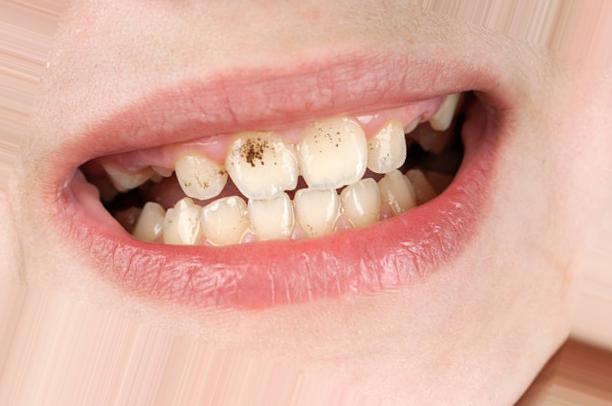
Condition: Tooth Discoloration